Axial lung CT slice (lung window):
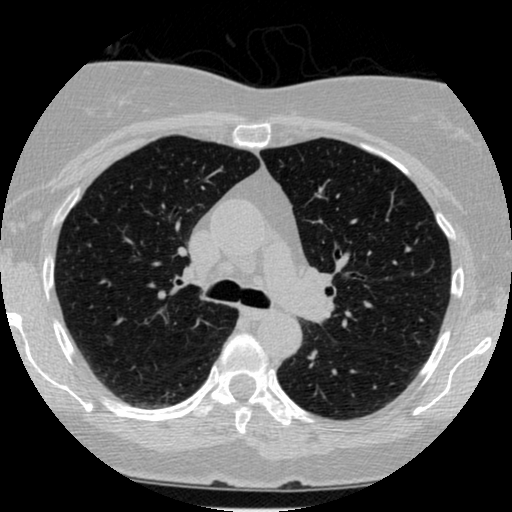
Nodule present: no